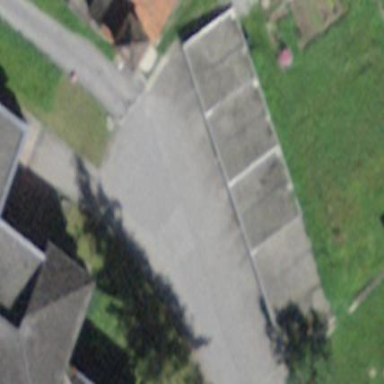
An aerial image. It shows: Group of garages.